Question: By using <URL>, I get DBpedia URIs. For example
<URL>
I need to request this URI in Java so that it can return me some json/xml and I can fetch the necessary information from the response.
For example, in the above mentioned URI, I need the value of 'dct:subject'
Below is the screenshot of the response what I get in the browser.

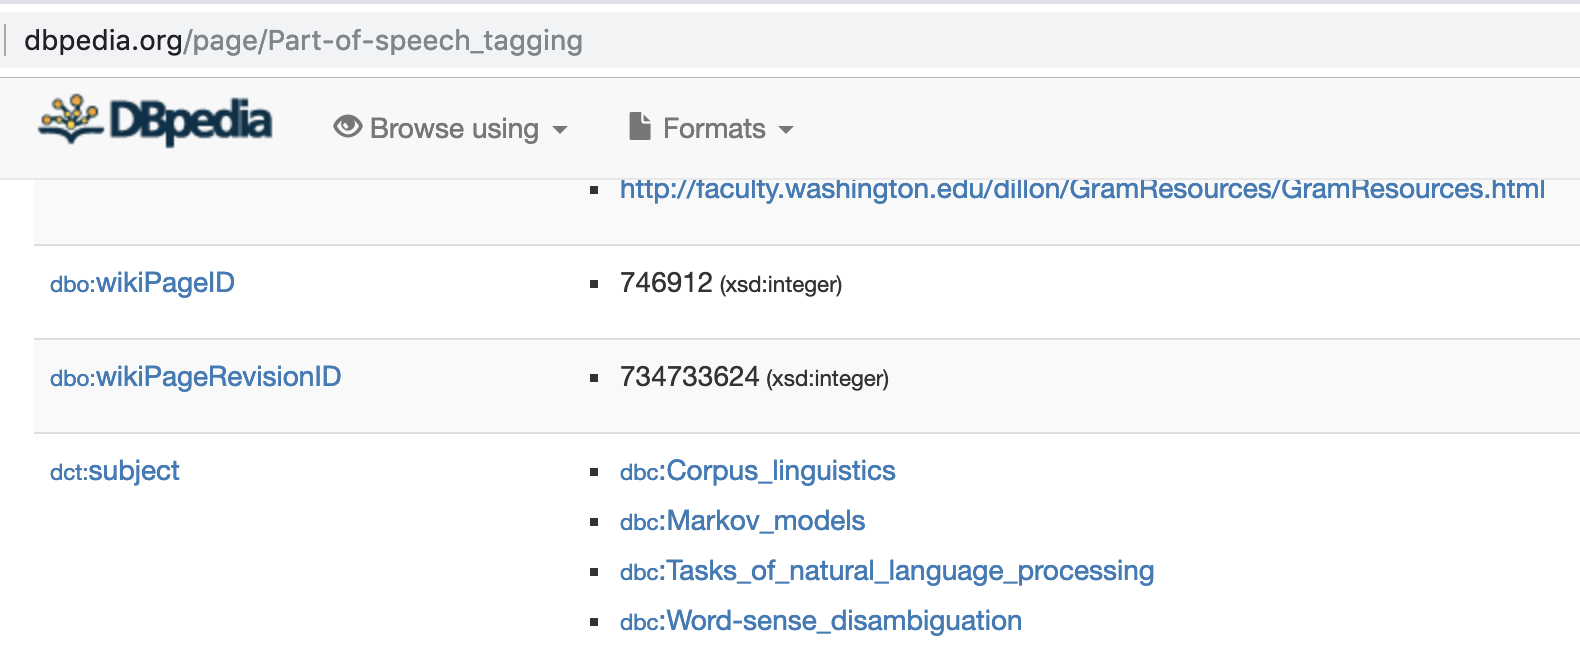
Answer: There isn't enough info in your question about what you're trying to achieve to provide the best path by which to reach that goal. You might consider using the <URL> Frameworks.
Or you might consider just asking the DBpedia endpoint for the thing you want, whether that's the <URL> --
'''
PREFIX dbr: <http://dbpedia.org/resource/>
SELECT DISTINCT ?subject
WHERE { dbr:Part-of-speech_tagging dct:subject ?subject }
LIMIT 100
'''
-- which might be retrieved in various serializations -- <URL>.